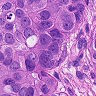
Metastatic tissue present: yes